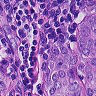
Metastatic tissue present: yes